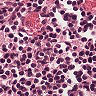
Metastatic tissue present: no